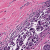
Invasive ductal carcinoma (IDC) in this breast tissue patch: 0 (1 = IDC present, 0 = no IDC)